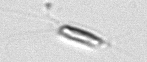
Label: Chrysochromulina